Interaction volume radius: 5 \u00c5
Interaction volume height: 10 \u00c5
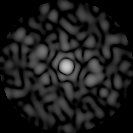
Disorder parameter: 0.7629